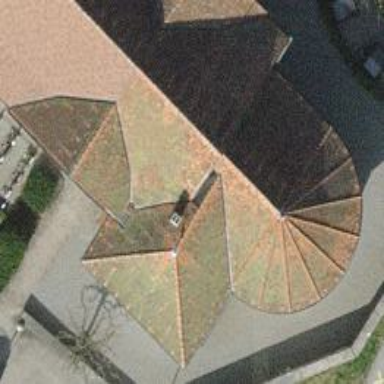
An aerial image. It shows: Building with ridge on the roof.